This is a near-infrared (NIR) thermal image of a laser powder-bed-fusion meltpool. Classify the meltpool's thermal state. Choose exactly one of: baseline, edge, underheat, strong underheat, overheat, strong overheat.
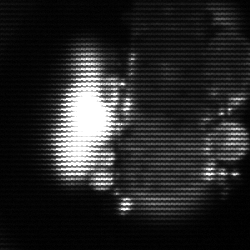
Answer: strong underheat